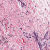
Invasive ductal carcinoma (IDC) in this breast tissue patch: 0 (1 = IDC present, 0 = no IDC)